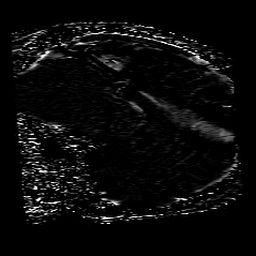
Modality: SWI
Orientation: sagittal
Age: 46
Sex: female
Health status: ill
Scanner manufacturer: philips
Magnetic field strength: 3 T
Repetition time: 0.031 s